Interaction volume radius: 10 \u00c5
Interaction volume height: 10 \u00c5
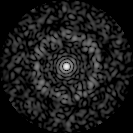
Disorder parameter: 0.82